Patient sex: M
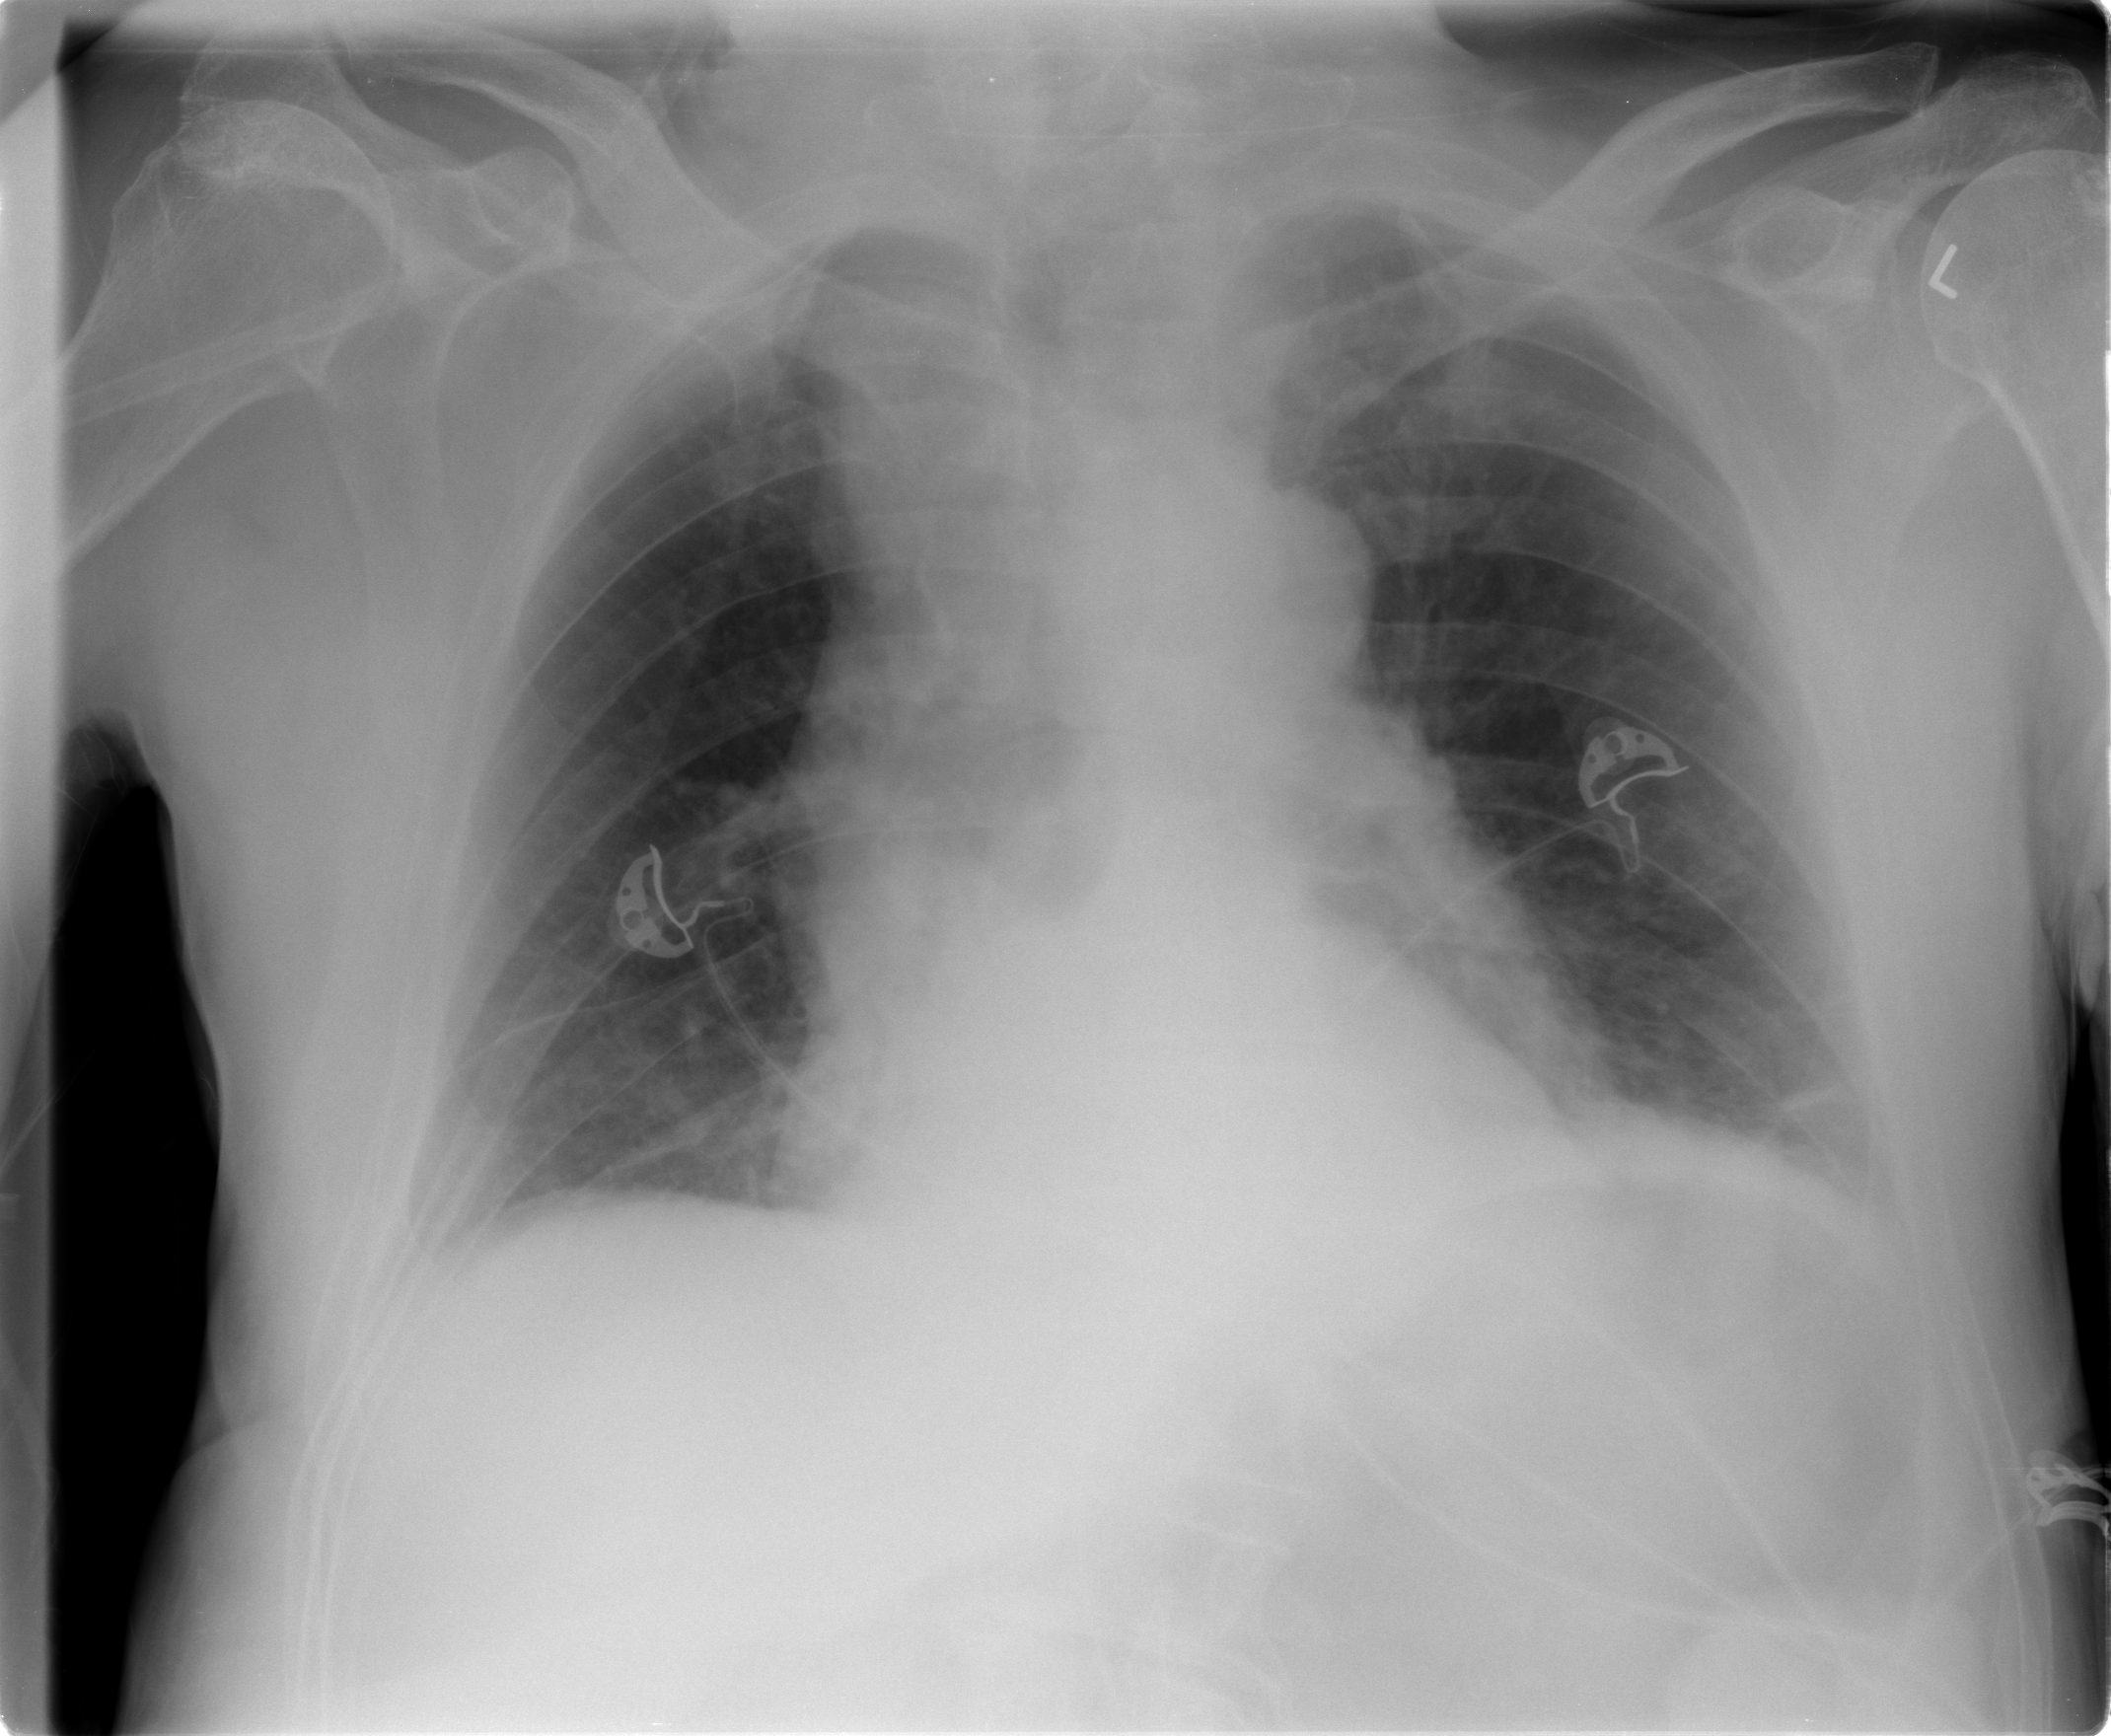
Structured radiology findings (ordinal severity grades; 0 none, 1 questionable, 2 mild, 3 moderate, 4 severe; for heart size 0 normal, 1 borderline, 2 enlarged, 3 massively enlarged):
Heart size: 1
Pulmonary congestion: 2
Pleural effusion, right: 1
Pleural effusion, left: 1
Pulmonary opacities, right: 1
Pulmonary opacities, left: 2
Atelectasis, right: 2
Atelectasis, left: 1